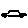
Label: car